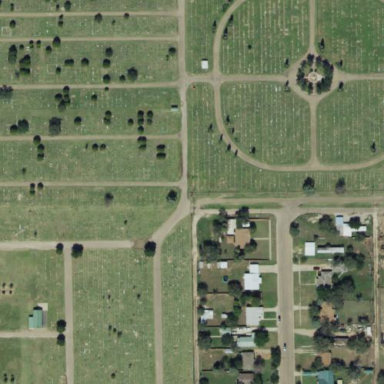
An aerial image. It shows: Cemetery.